Question: I Have one Problem by web page design.can't remove this space from page!
by this style:
'''
<body>
<div style="width:100%;" >
ss
</div>
'''
please see this picture of my page:

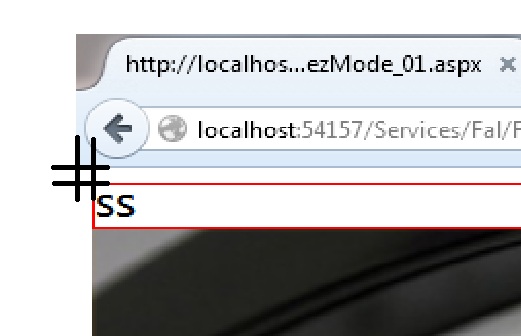
Answer: Nullify the margin of document, add this style to your web page
'''
<style>
html, body{
margin: 0;
}
</style>
'''